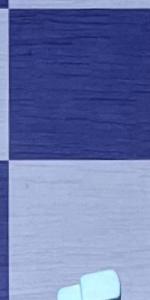
Label: Empty